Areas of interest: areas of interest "Library"
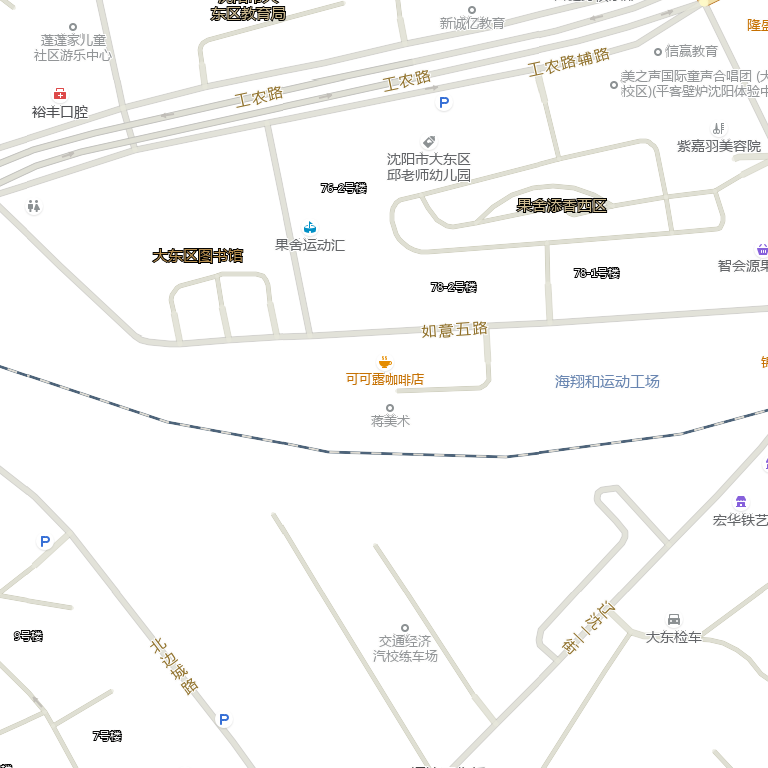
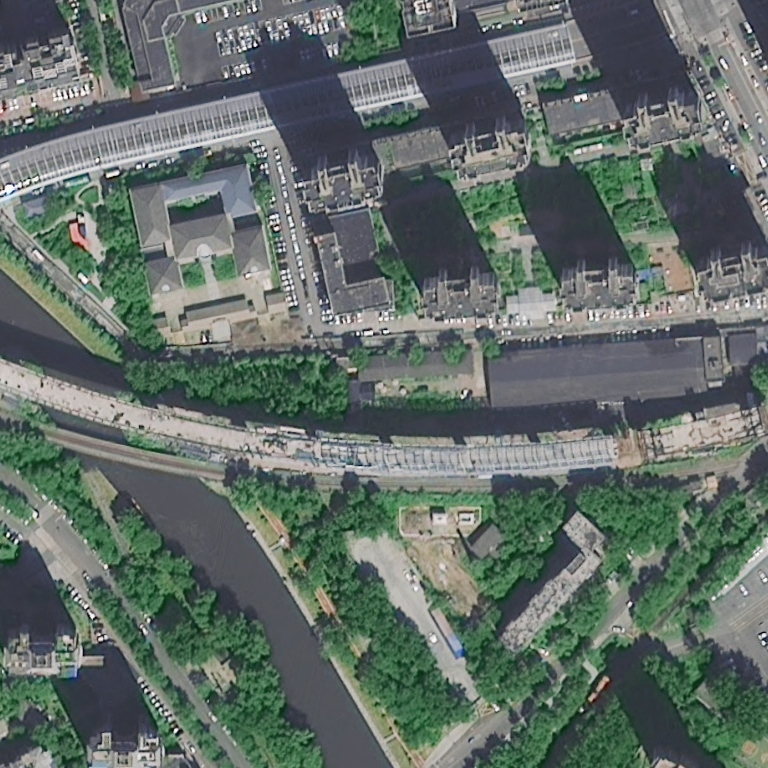